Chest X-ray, AP view. Patient: 54 years old, sex M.
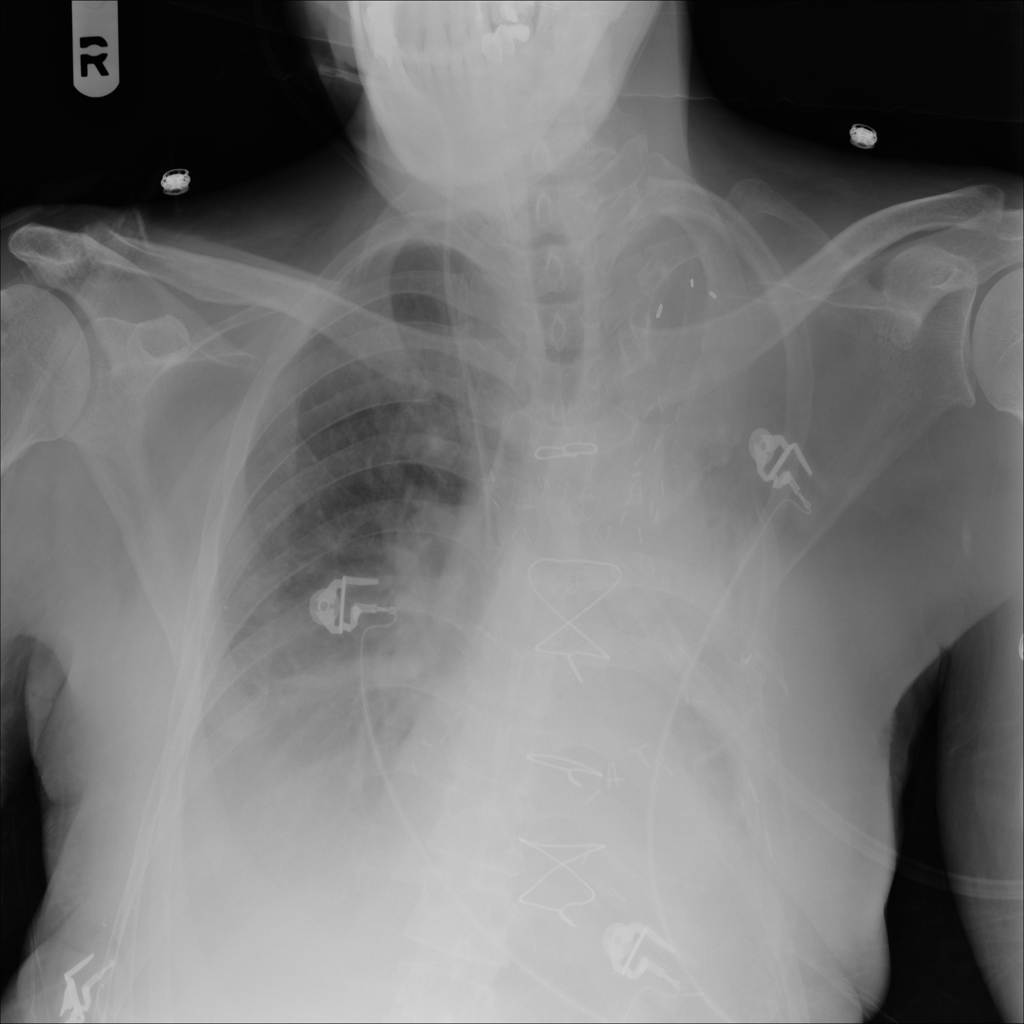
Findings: No Finding